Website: lowes
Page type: account-selection
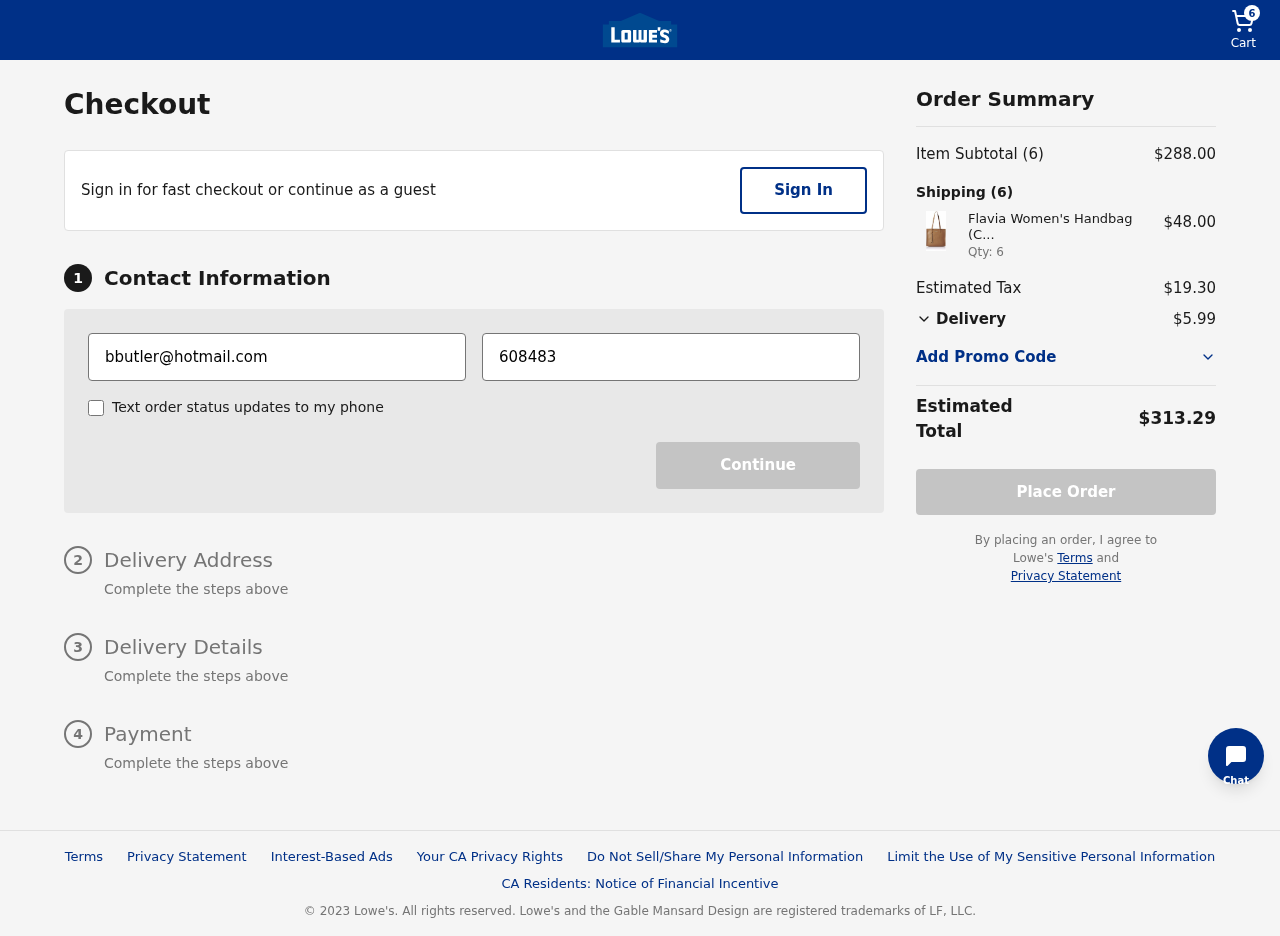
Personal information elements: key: PII_EMAIL
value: bbutler@hotmail.com
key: PII_PHONE
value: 6084836738
Product elements: key: PRODUCT1_NAME
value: Flavia Women's Handbag (Camel)
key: PRODUCT1_PRICE
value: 48
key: PRODUCT1_QUANTITY
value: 6
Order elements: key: ORDER_NUM_ITEMS
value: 6
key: ORDER_SUBTOTAL
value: $288.00
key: ORDER_TAX
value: $19.30
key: ORDER_SHIPPING_COST
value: $5.99
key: ORDER_TOTAL
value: $313.29